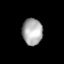
Tissue: lung
Cell type: Epithelial cells
Senescence score: 0.1666
Nuclear area (px): 528
Mean DAPI intensity: 170.911